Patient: sex F, age 68
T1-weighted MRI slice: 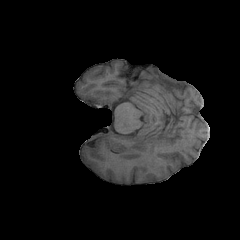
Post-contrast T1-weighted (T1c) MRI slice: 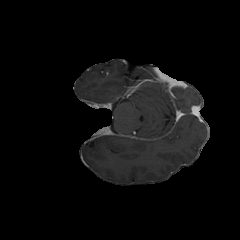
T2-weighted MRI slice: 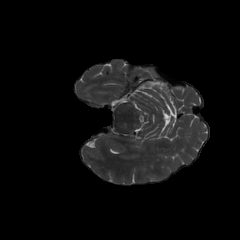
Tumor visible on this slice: no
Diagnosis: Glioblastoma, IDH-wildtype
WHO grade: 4